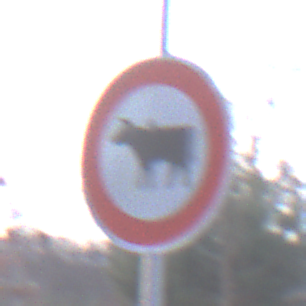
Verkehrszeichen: VerbotViehtrieb
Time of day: MorningAfternoon
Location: Outdoor (Nature)
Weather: PartlyCloudy
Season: NotSpecified
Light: Natural